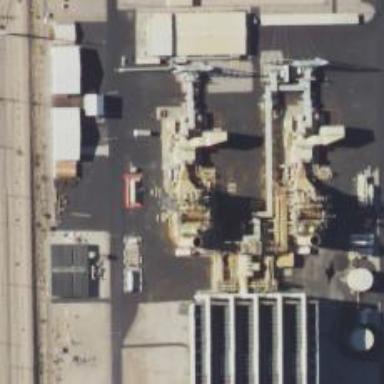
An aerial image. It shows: Gas turbine generator.